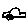
Label: car